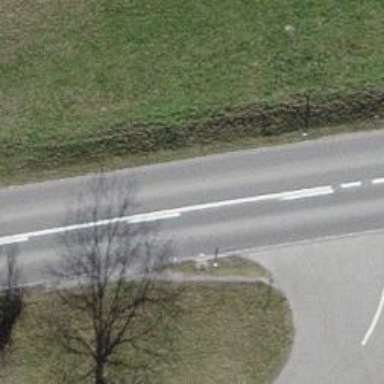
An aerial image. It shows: Tertiary road.